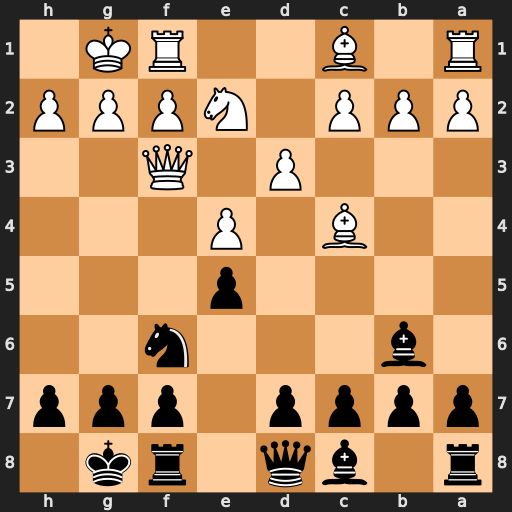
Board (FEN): r1bq1rk1/pppp1ppp/1b3n2/4p3/2B1P3/3P1Q2/PPP1NPPP/R1B2RK1
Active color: b
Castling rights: -
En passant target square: -
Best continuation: d5 exd5 Bg4 Qg3 Bxe2